【题型】选择题　【知识点】函数　【难度】medium
已知函数$f(x)=\sin|x|+|\sin x|$，则下列说法中正确的是（ ）
\vspace{1em}
A. $f(x)$是奇函数 \hfill B. $f(x)$的图象关于直线$x=\dfrac{\pi}{2}$对称
\vspace{1em}
C. $f(x)$的值域为$[0,2]$ \hfill D. $f(x)$为周期函数
【解答】
\textbf{【答案】}C
\vspace{0.5em}
\textbf{【分析】}根据奇函数定义可判断A；举出反例判断B；脱出绝对值符号，结合正弦函数性质判断C；数形结合，结合函数$y=\sin|x|$的性质可判断D.
\vspace{1em}
\textbf{【详解】}函数$f(x)=\sin|x|+|\sin x|$的定义域为$(-\infty,+\infty)$，
\vspace{0.5em}
因为$f(-x)=\sin|-x|+|\sin(-x)|=f(x)$，即$f(x)=\sin|x|+|\sin x|$为偶函数，
\vspace{0.5em}
所以$f\left(\dfrac{\pi}{6}\right)=1$，$f\left(-\dfrac{\pi}{6}\right)=1$，所以$f\left(-\dfrac{\pi}{6}\right)\neq -f\left(\dfrac{\pi}{6}\right)$，所以$f(x)$不是奇函数，A错
\vspace{0.5em}
$f\left(\dfrac{3\pi}{2}\right)=\sin\left|\dfrac{3\pi}{2}\right|+\left|\sin\dfrac{3\pi}{2}\right|=0$，$f\left(-\dfrac{\pi}{2}\right)=\sin\left|-\dfrac{\pi}{2}\right|+\left|\sin\left(-\dfrac{\pi}{2}\right)\right|=2$，
\vspace{0.5em}
则$f\left(\dfrac{3\pi}{2}\right)\neq f\left(-\dfrac{\pi}{2}\right)$，函数$f(x)$的图象不关于直线$x=\dfrac{\pi}{2}$对称，B错误；
\vspace{1em}
对于C，当$x=0$时，$f(0)=0$，
\vspace{0.5em}
当$x>0$时，$f(x)=\sin x+|\sin x|$，当$\sin x\geq 0$时，$f(x)=2\sin x\in[0,2]$；
\vspace{0.5em}
当$\sin x<0$时，则$f(x)=\sin x-\sin x=0$，
\vspace{0.5em}
结合$f(x)=\sin|x|+|\sin x|$为偶函数，可知$f(x)$的值域为$[0,2]$，C正确；
\vspace{0.5em}
由于$y=\sin|x|$为偶函数，图象如图示：

\vspace{0.5em}
可知$y=\sin|x|$不是周期函数，故$f(x)=\sin|x|+|\sin x|$不是周期函数，D错误，
\vspace{0.5em}
故选：C
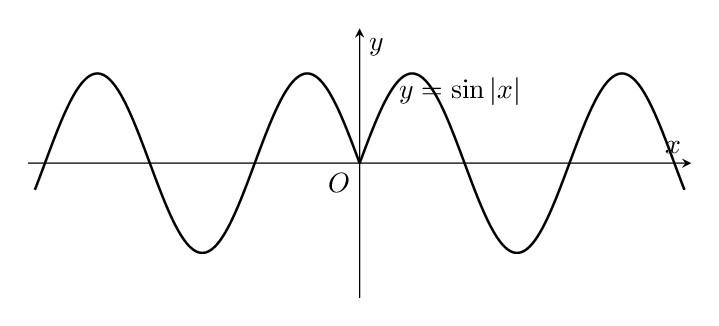